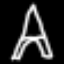
Label: The Eiffel Tower